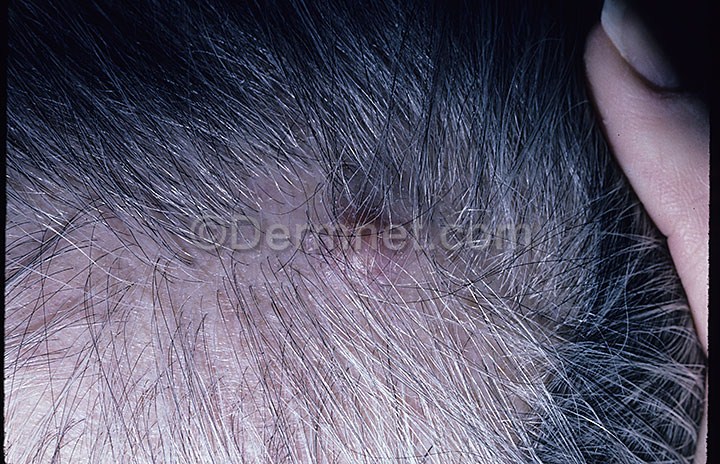
Disease: Seborrheic Keratoses and other Benign Tumors